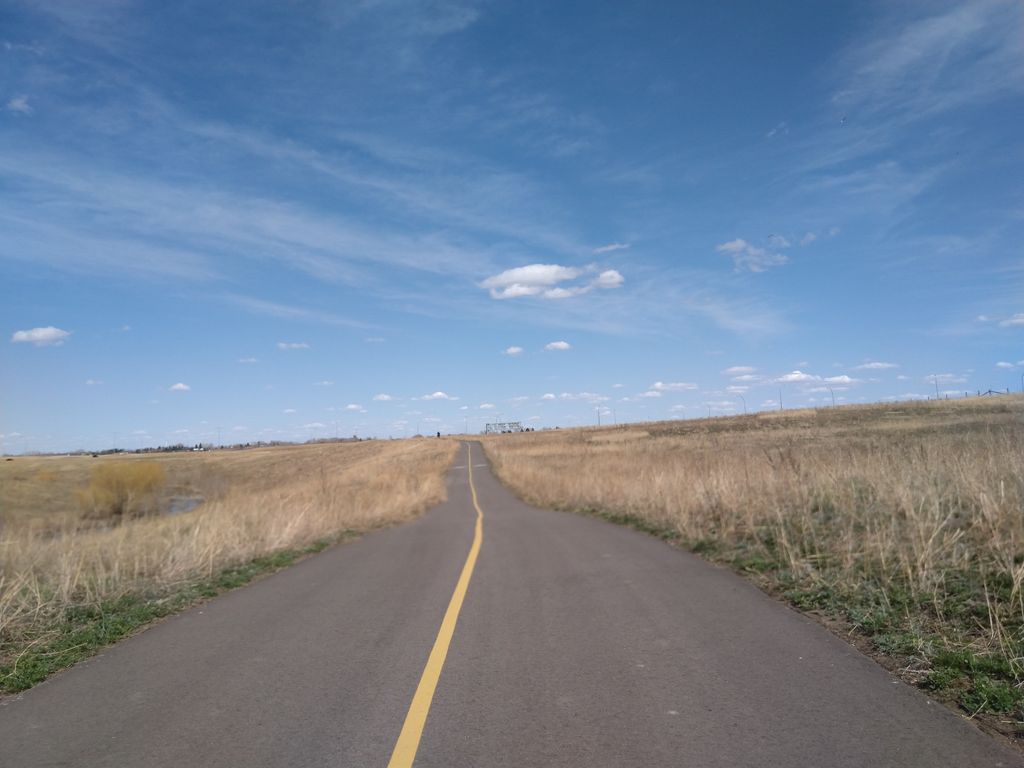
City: calgary